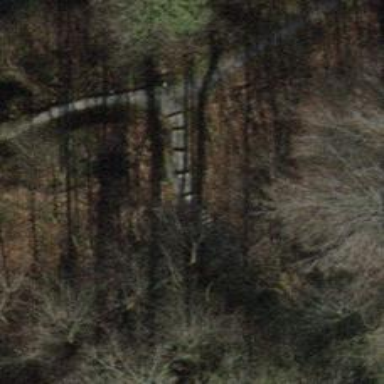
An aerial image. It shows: Road with steps.